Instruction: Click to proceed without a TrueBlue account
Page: checkout
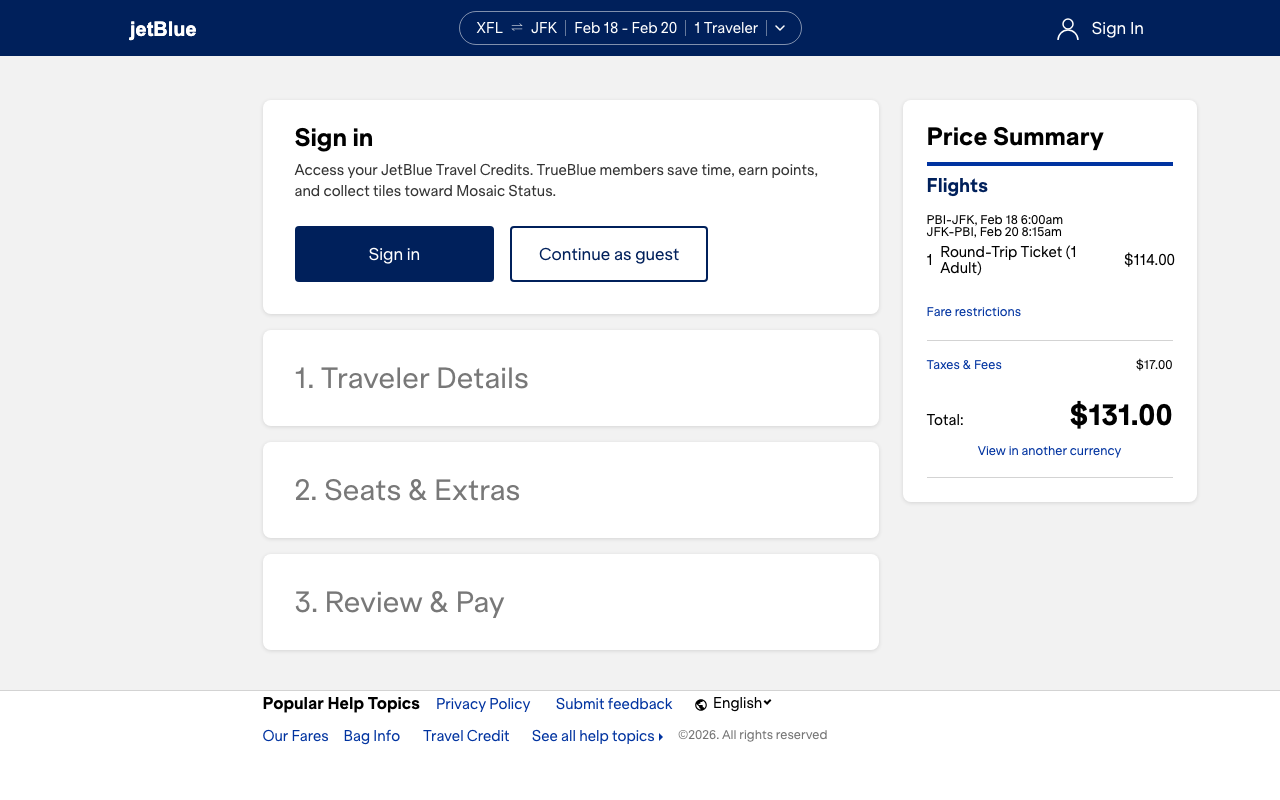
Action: click